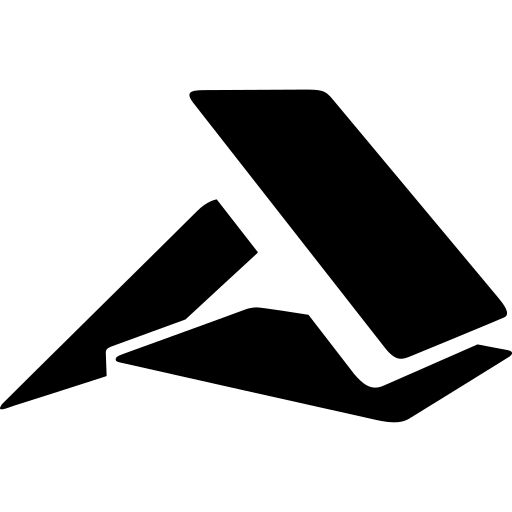
Tags: icon, FontAwesome, fa-icon, brand, accusoft